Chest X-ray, AP view. Patient: 42 years old, sex M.
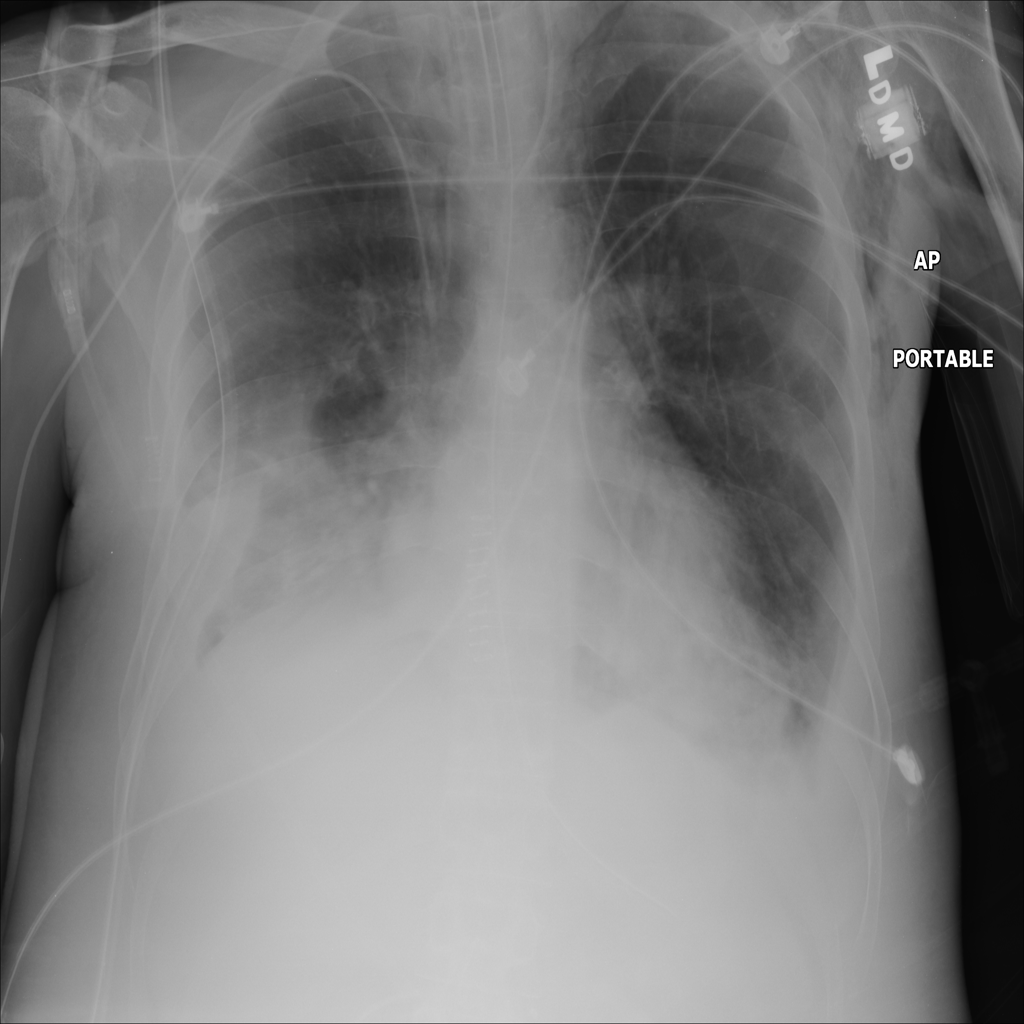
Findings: Effusion